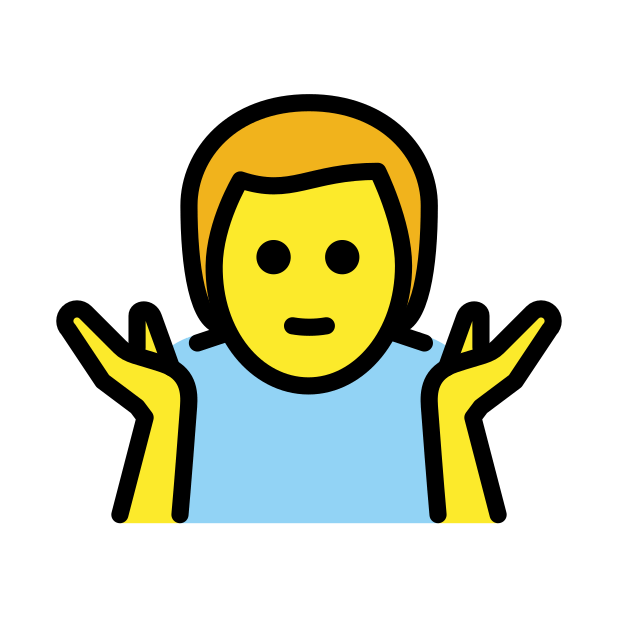
man shrugging